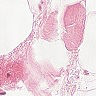
Metastatic tissue present: no